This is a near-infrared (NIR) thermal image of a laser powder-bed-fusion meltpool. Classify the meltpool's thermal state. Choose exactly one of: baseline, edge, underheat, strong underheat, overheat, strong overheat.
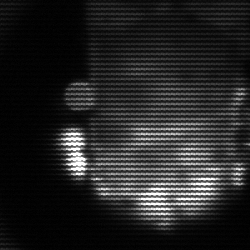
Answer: baseline